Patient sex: M
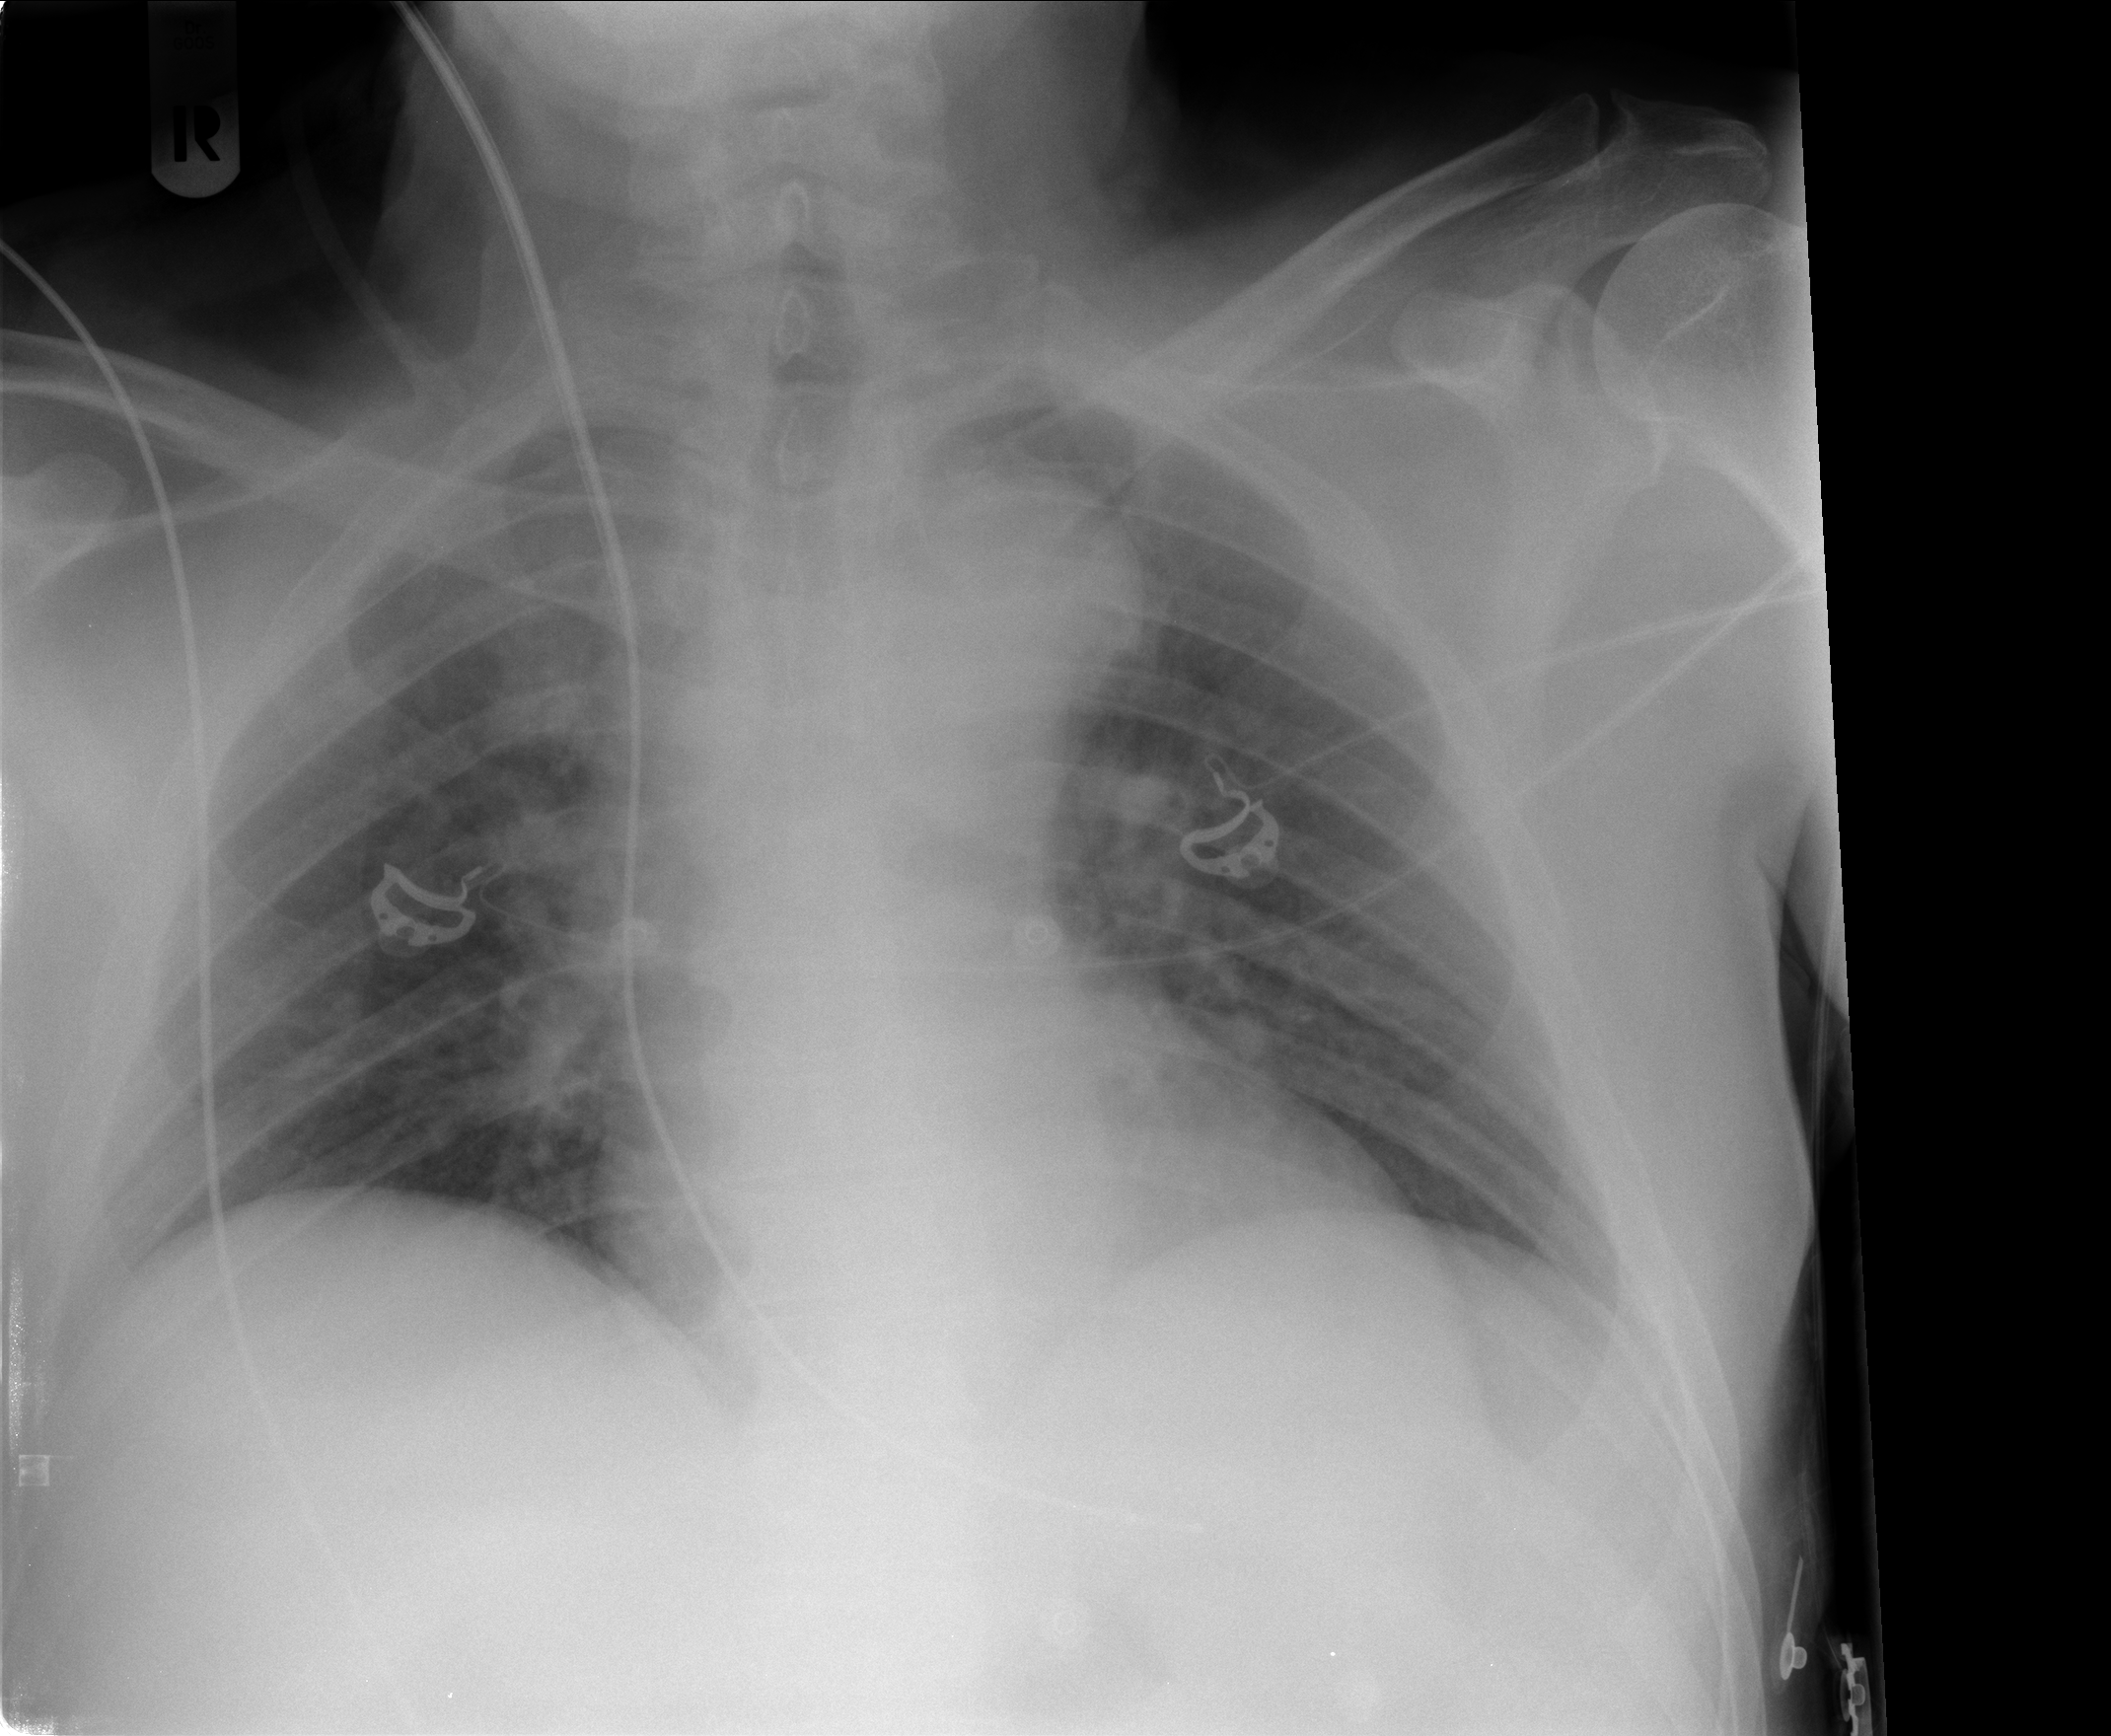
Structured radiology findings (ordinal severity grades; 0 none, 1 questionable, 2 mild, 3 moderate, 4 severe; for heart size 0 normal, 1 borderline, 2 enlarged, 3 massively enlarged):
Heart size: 2
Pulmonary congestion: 2
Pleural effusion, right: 0
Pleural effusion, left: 0
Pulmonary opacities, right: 0
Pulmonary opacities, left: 0
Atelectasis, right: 0
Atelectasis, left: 0